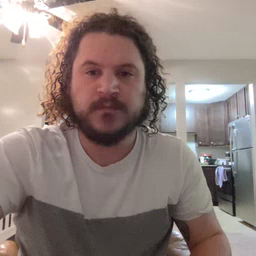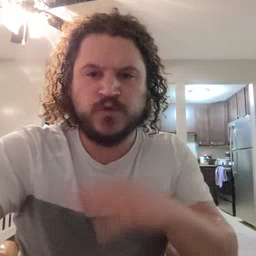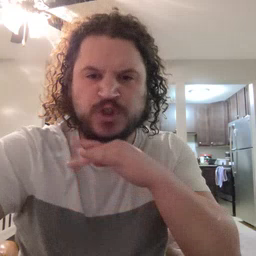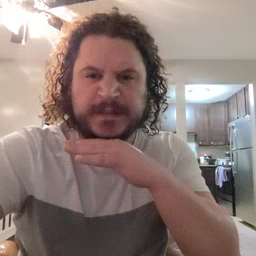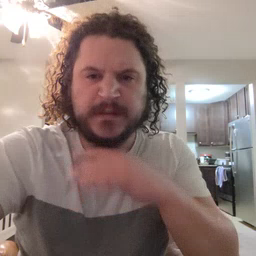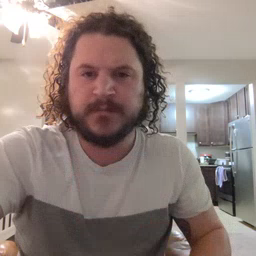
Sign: dirty